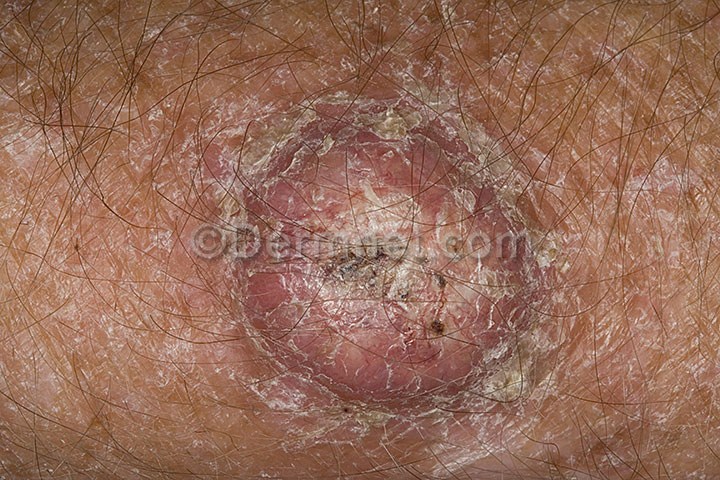
Disease: Seborrheic Keratoses and other Benign Tumors